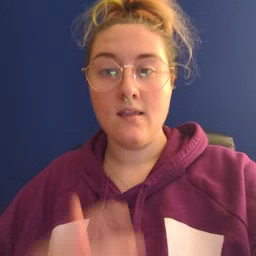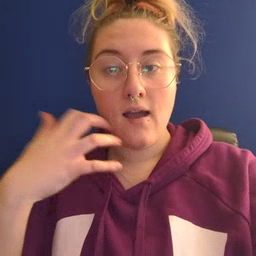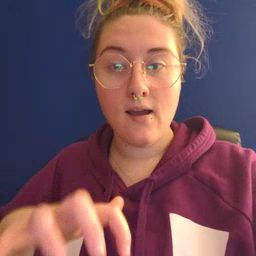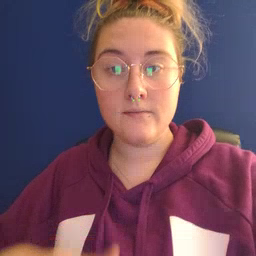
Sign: hot